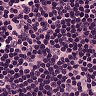
Metastatic tissue present: no